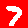
Digit: 7